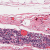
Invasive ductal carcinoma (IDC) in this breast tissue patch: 0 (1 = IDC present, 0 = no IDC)